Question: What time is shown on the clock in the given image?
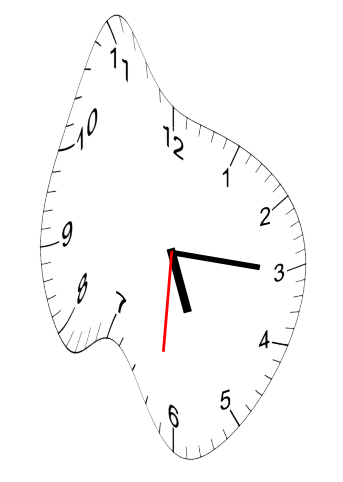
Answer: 05:15:31